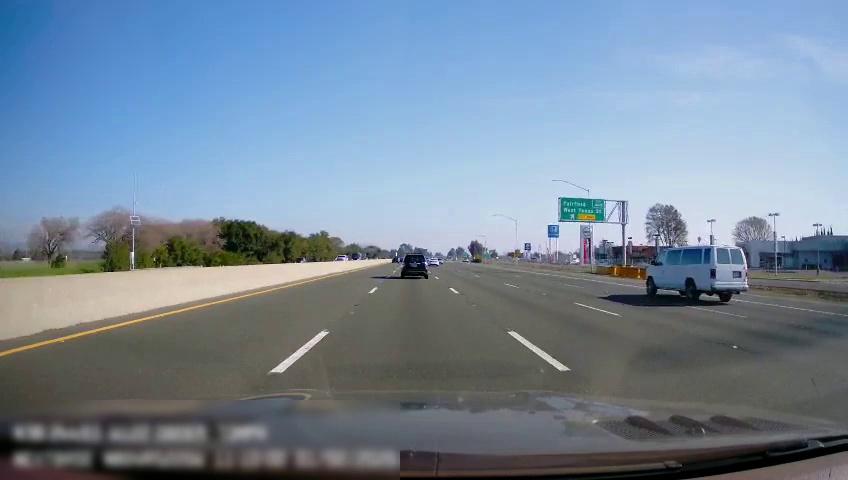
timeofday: Day
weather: Sunny
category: Drivable Space
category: Drivable Space
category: Vehicles | Car
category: Vehicles | SUV
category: Vehicles | Van
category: Vehicles | Car
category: Vehicles | Truck
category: Lanes | Alternate Lane
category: Lanes | Current Lane
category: Lanes | Current Lane
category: Lanes | Alternate Lane
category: Lanes | Alternate Lane
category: Lanes | Alternate Lane
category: Lanes | Alternate Lane
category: Traffic | Signs